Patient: sex F, age 38
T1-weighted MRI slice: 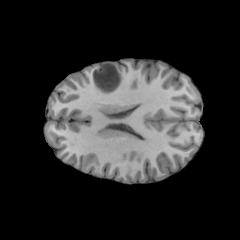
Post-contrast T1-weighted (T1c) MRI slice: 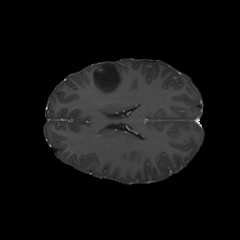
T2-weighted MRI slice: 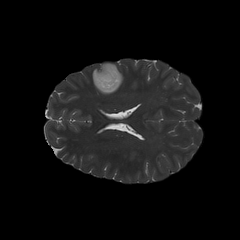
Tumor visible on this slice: yes
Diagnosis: Astrocytoma, IDH-mutant
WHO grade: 2